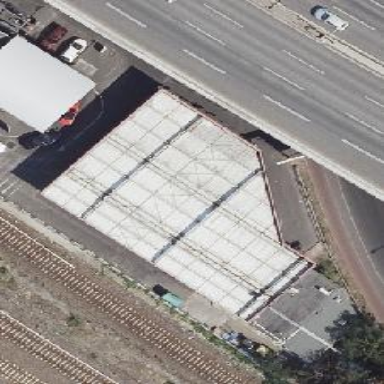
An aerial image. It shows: Commercial fuel station.